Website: home-depot
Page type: billing-address
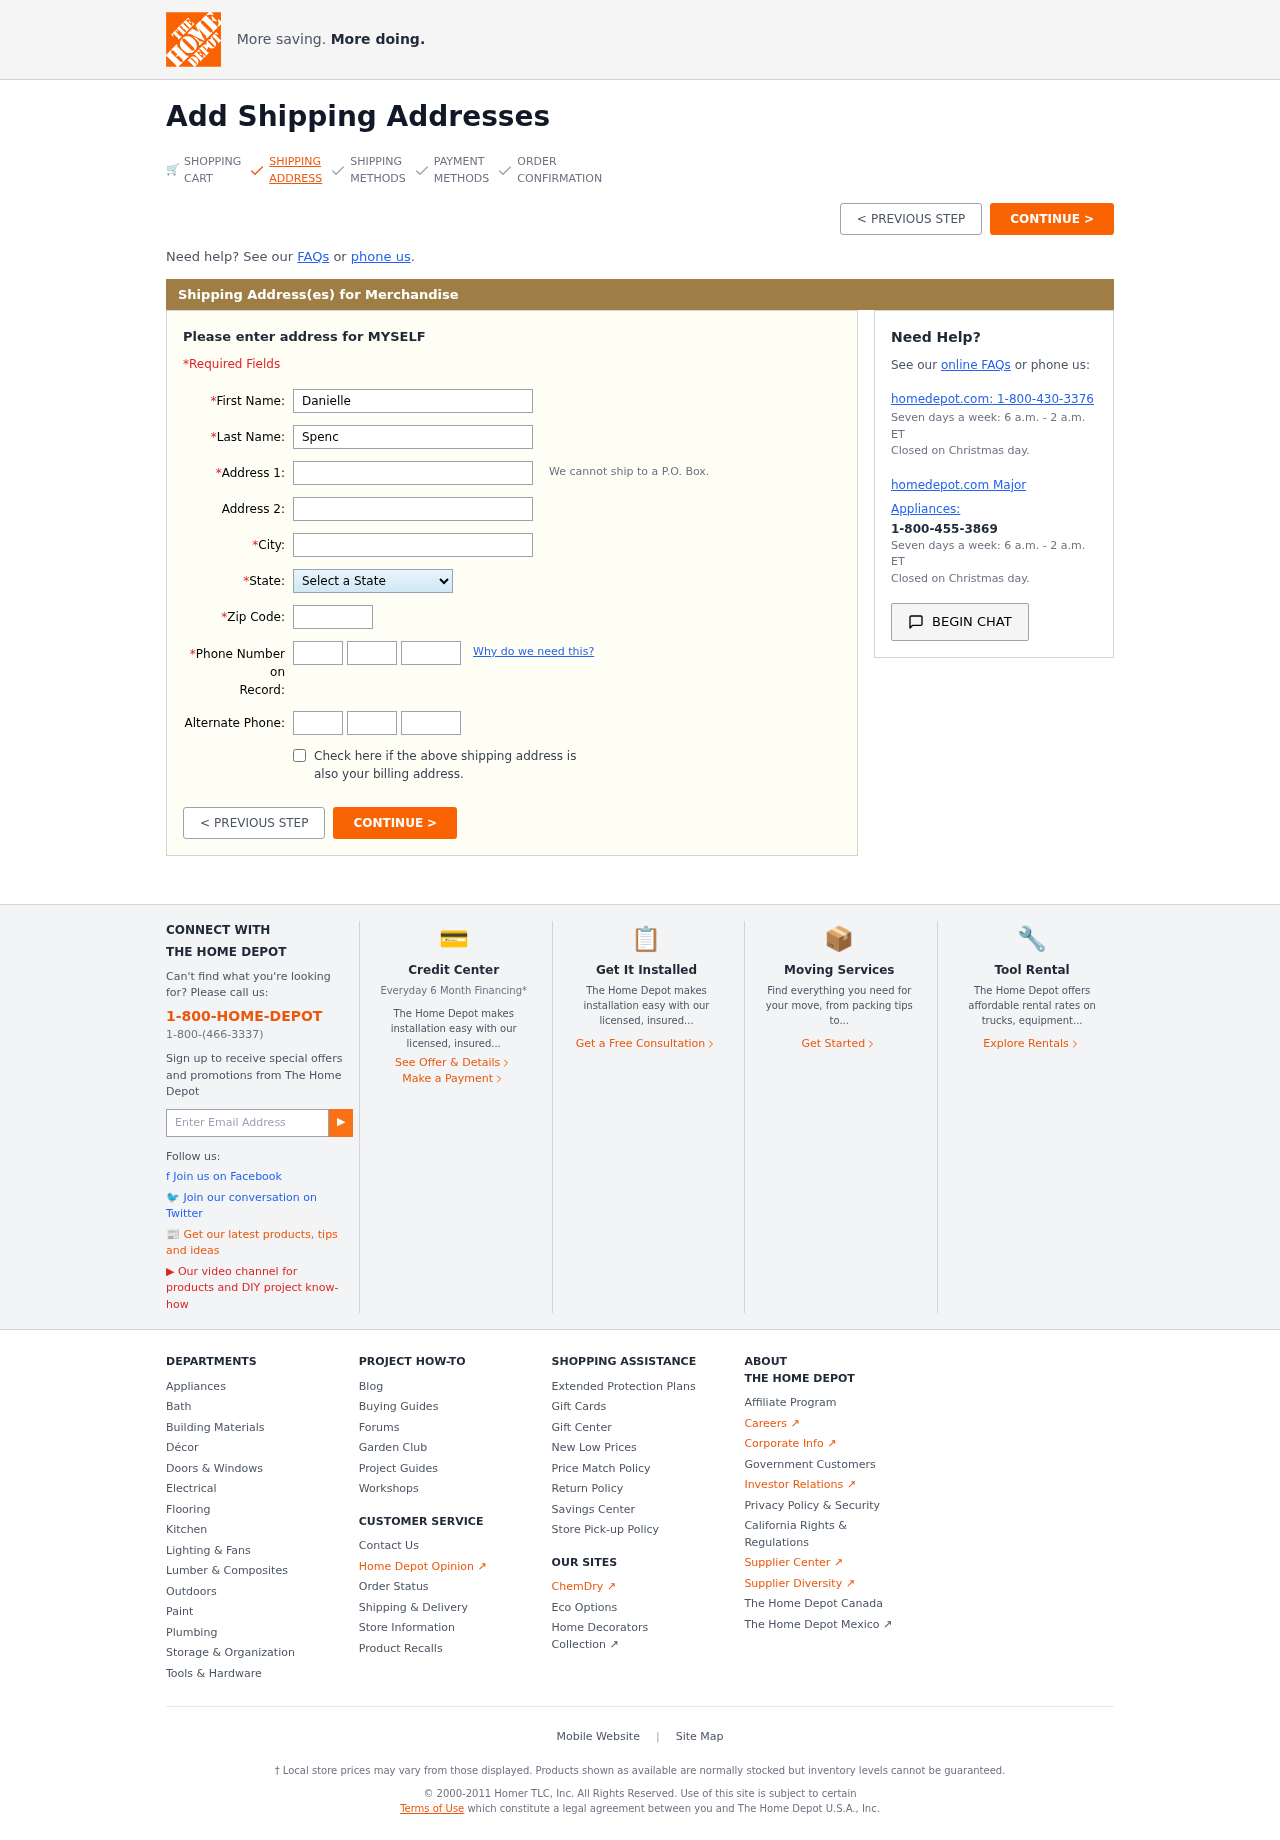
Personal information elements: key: PII_STATE
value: Illinois
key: PII_FIRSTNAME
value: Danielle
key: PII_LASTNAME
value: Spencer
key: PII_STREET
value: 54365 Maria Land Apt. 337
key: PII_STREET2
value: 81002 Fuentes Summit Suite 652
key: PII_CITY
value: New Lindsaymouth
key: PII_POSTCODE
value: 04160
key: PII_PHONE_AREA
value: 902
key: PII_PHONE_PREFIX
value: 552
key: PII_PHONE_LINE
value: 9933